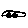
Label: car